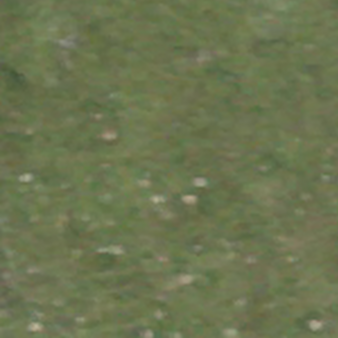
Label: other